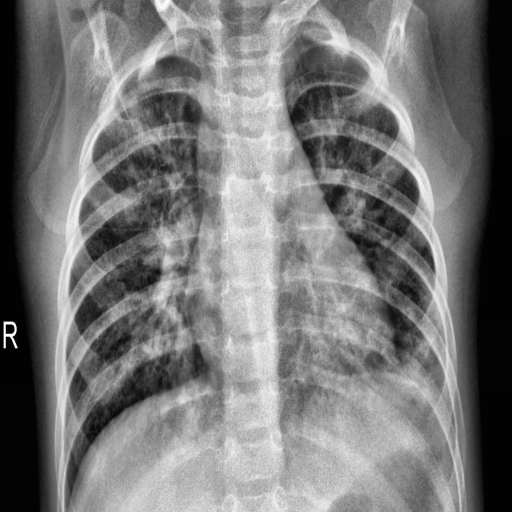
Finding: PNEUMONIA